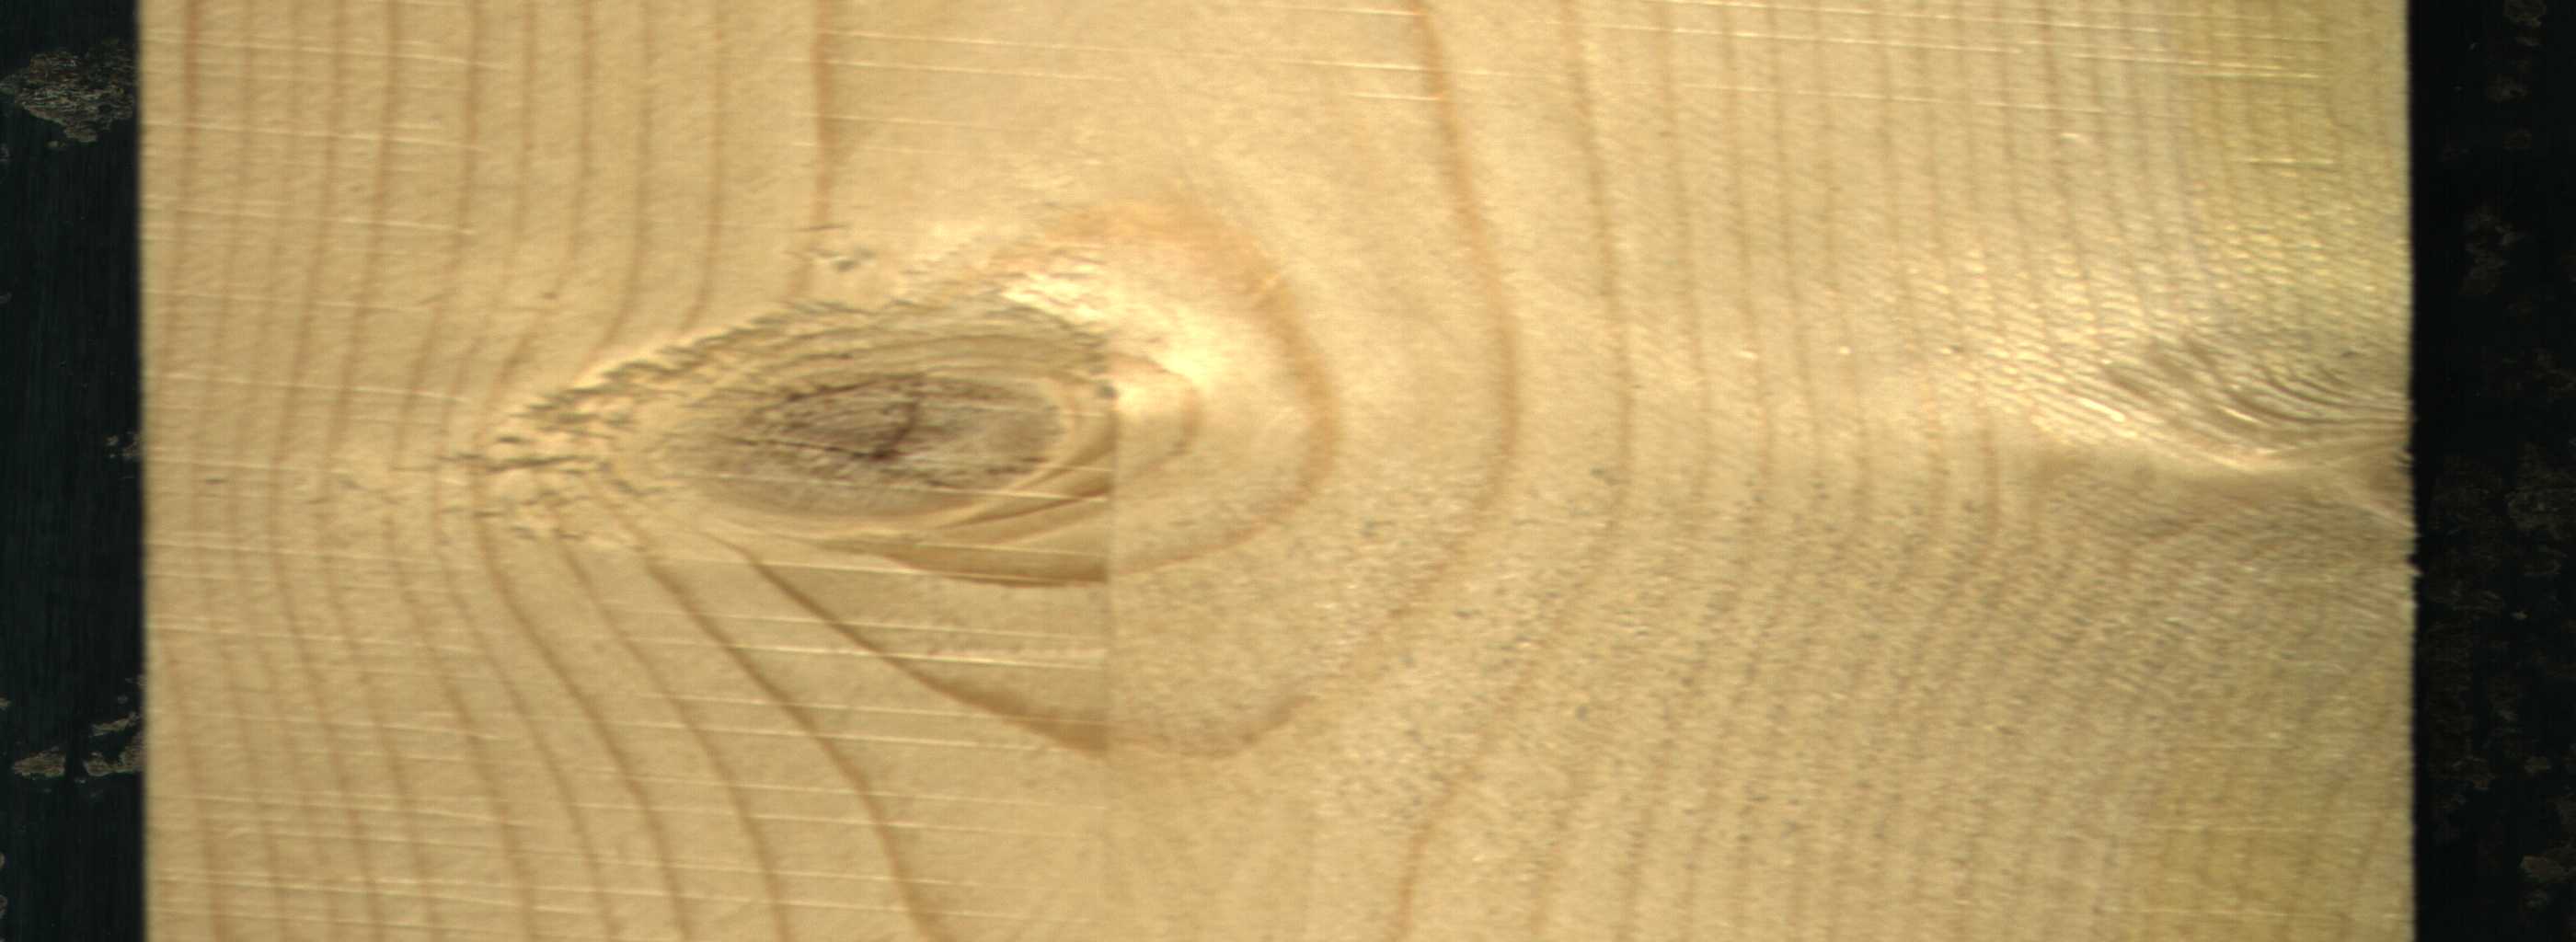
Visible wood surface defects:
Live_Knot
Live_Knot